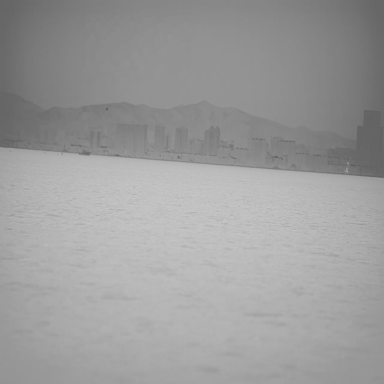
There is a bulk_carrier in the infrared image.